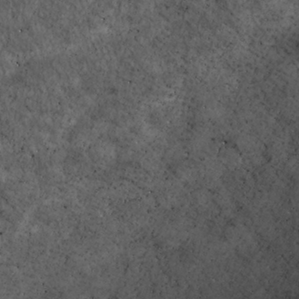
Label: non_frost